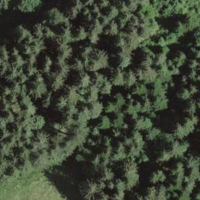
EUNIS habitat code: 43
Species observed at this site:
Filipendula ulmaria